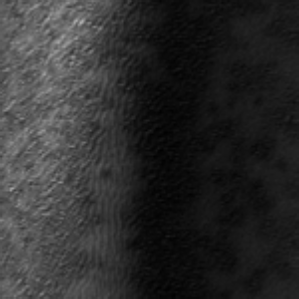
Label: frost